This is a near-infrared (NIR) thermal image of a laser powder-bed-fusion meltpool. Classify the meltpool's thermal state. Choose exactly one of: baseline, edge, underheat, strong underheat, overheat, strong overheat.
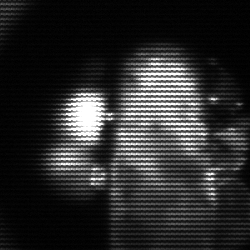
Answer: strong underheat